四年级 · 计数
根据下面的统计图，回答问题。

(1)男生合格人数最多的项目是( )。
(2)在(
)项目上，男女生的表现平分秋色。

(3)请结合五 (1) 班同学体育达标情况推测，五 (2) 班同学合格人数最多的项目是( ),因为 ( )。

(4)请你对五 (1) 班同学提一条建议：( )。
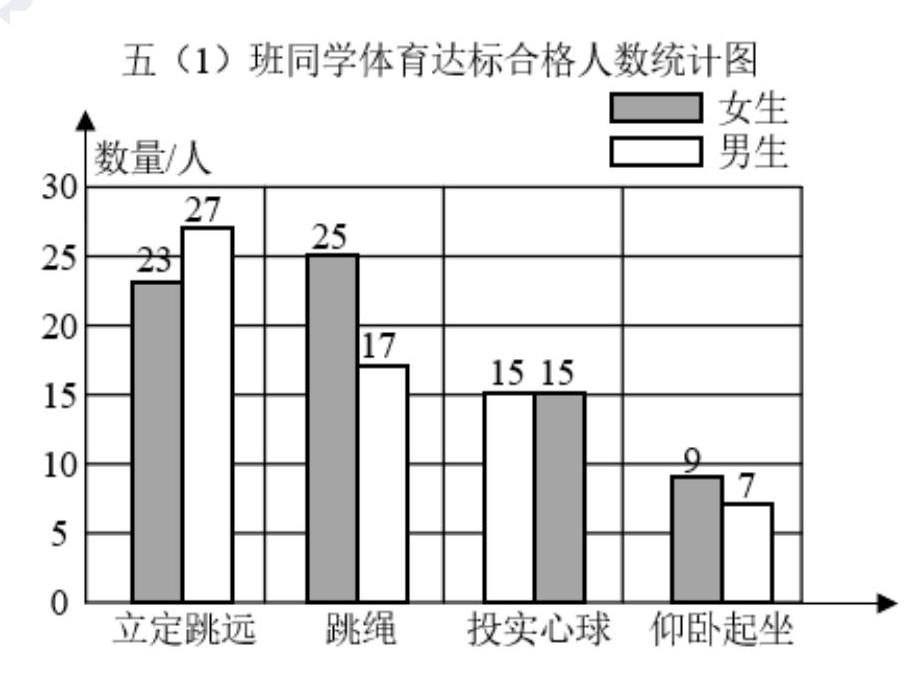
答案: 解(1)立定跳远

(2)投实心球
(3) 立定跳远
五（2）班和五（1）班年龄相同

(4)要加强仰卧起坐训练

【分析】（1）统计图中涂白色的竖直条表示男生，通过观察白色竖直条的高低即可得出结论；

（2）根据统计图，找出男女生竖直条一样高的即可;

（3）因为五（2）班和五（1）班年龄相同，合格情况应该也相同，结合五（1）班同学体育达标情况推测，五（2）班同学合格人数最多的项目即可；

（4）本题答案不唯一，建议合理即可。

【详解】（1）男生合格人数最多的项目是立定跳远。

（2）在投实心球项目上，男女生的表现平分秋色

（3）结合五（1）班同学体育达标情况推测，五 (2) 班同学合格人数最多的项目是立定跳远，因为五（2）班和五（1）班年龄相同。

（4）我对五（1）班同学提一条建议：要加强仰卧起坐训练。

【点睛】本题主要考查了复式统计图的分析和整理，正确理解复式统计图的意义是解答本题的关键。